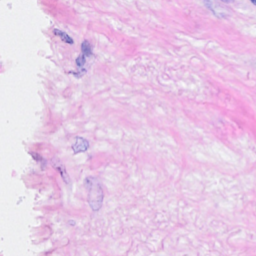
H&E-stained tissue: Breast